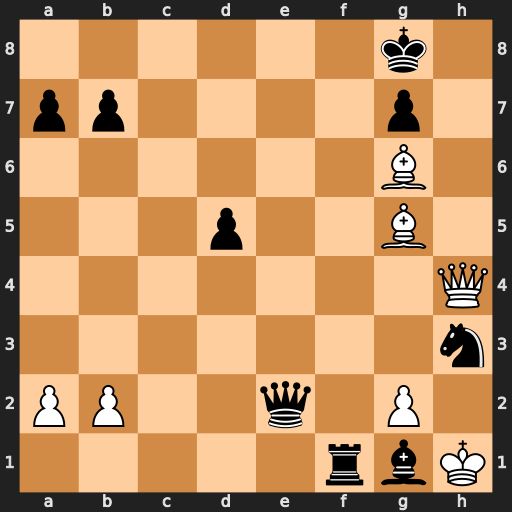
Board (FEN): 6k1/pp4p1/6B1/3p2B1/7Q/7n/PP2q1P1/5rbK
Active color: w
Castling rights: -
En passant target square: -
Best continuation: Qh7+ Kf8 Qh8#